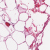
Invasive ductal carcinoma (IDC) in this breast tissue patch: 0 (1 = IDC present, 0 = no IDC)